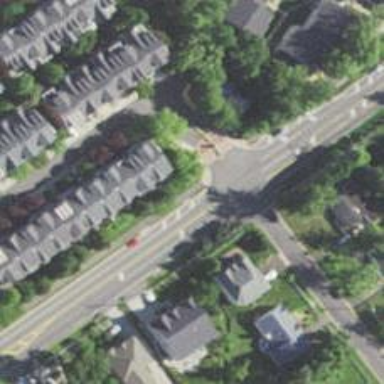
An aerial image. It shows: Residential road with asphalt surface. There is sidewalk on the left side.